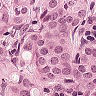
Metastatic tissue present: yes